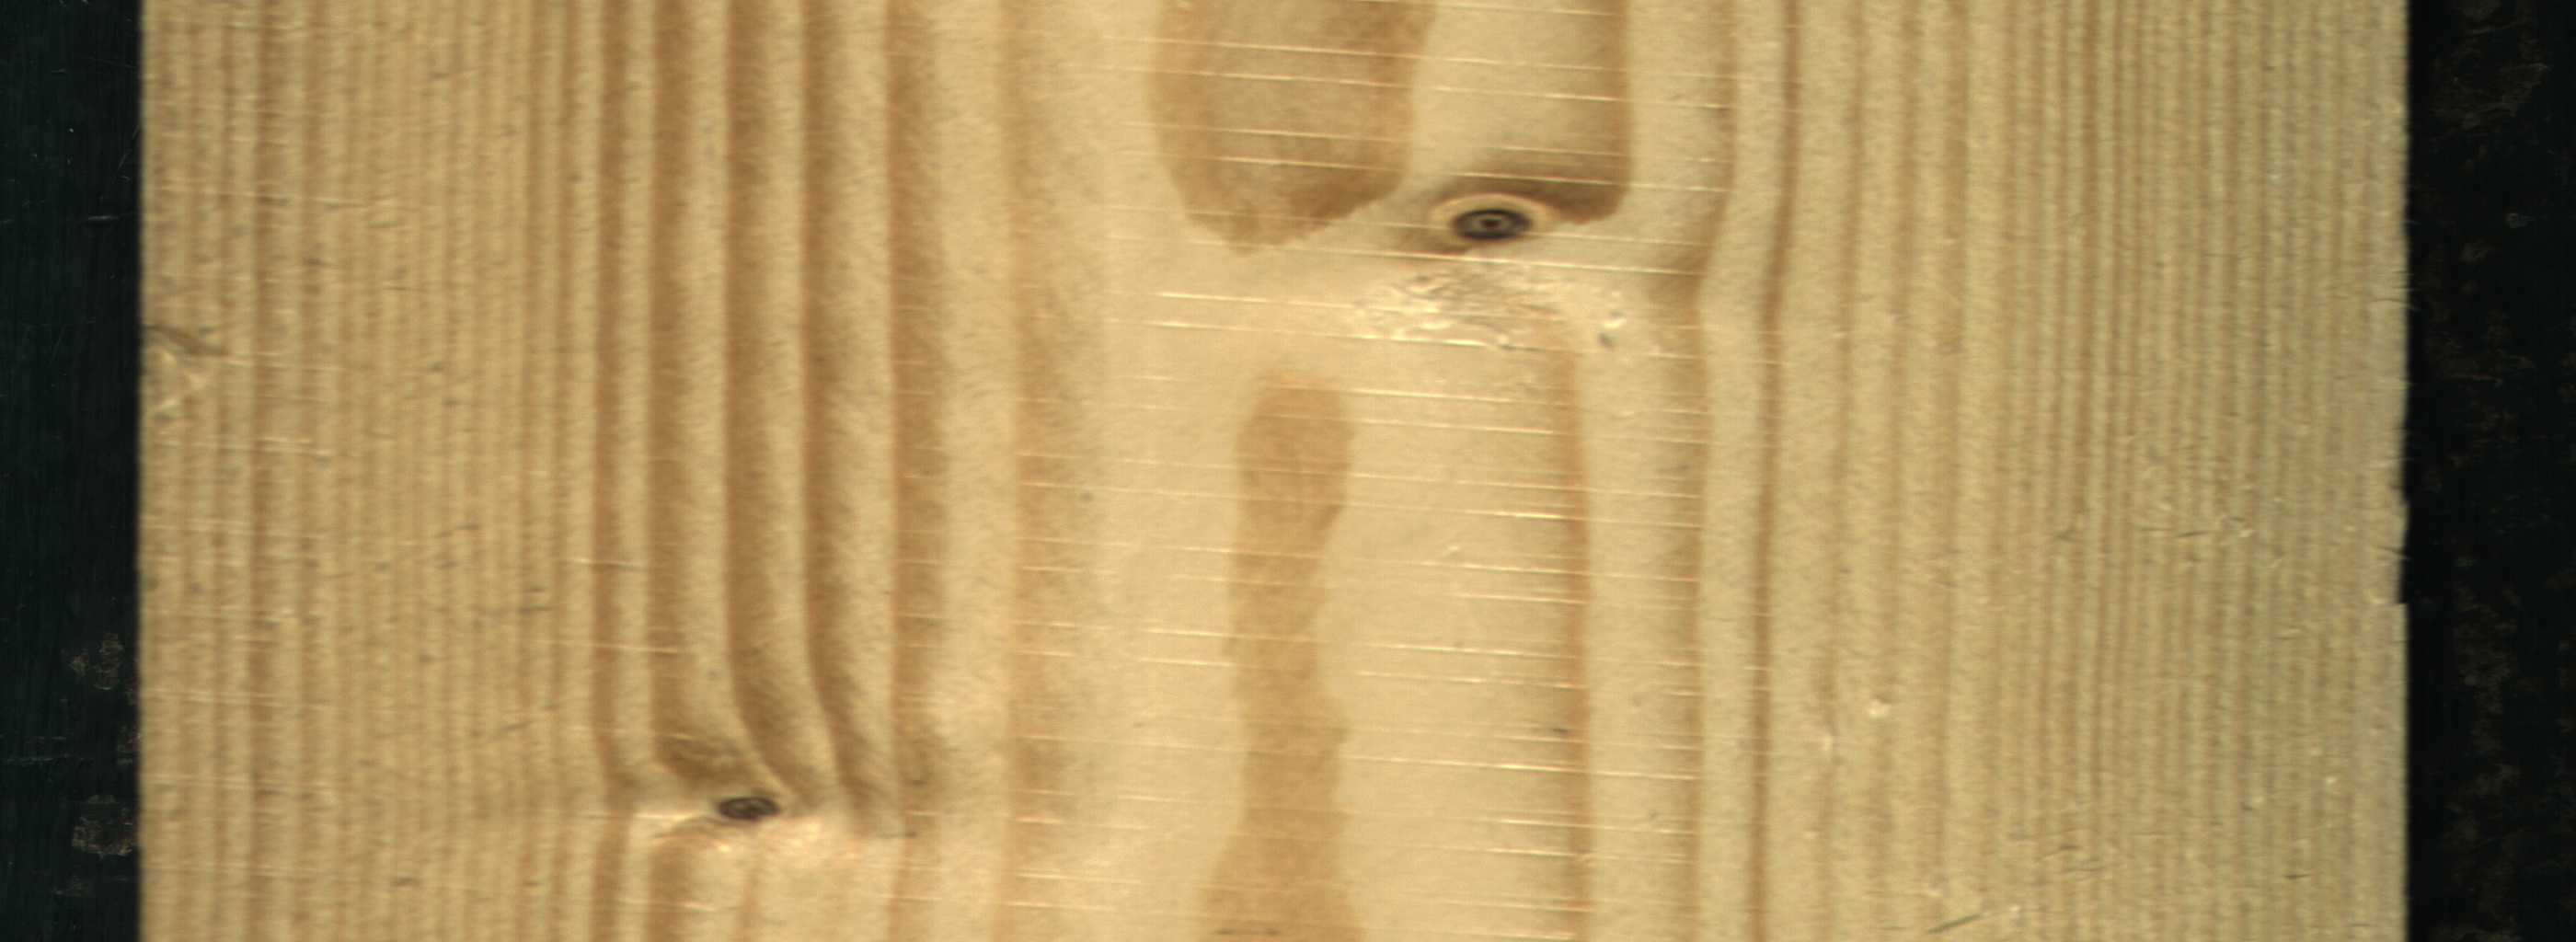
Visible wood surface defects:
Dead_Knot
Dead_Knot